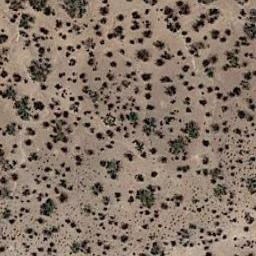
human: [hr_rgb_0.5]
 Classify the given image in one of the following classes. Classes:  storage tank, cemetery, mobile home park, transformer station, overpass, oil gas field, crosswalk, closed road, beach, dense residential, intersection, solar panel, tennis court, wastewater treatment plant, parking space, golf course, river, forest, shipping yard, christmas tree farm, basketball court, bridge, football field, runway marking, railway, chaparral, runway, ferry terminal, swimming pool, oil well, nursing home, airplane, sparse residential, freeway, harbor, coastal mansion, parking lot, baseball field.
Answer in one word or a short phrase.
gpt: chaparral